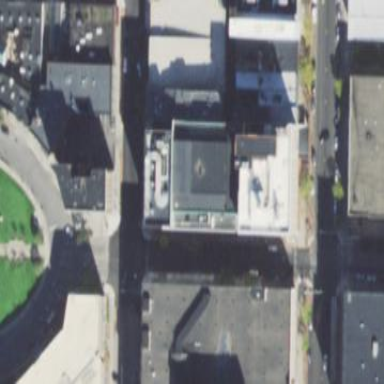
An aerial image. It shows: Building.